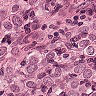
Metastatic tissue present: yes